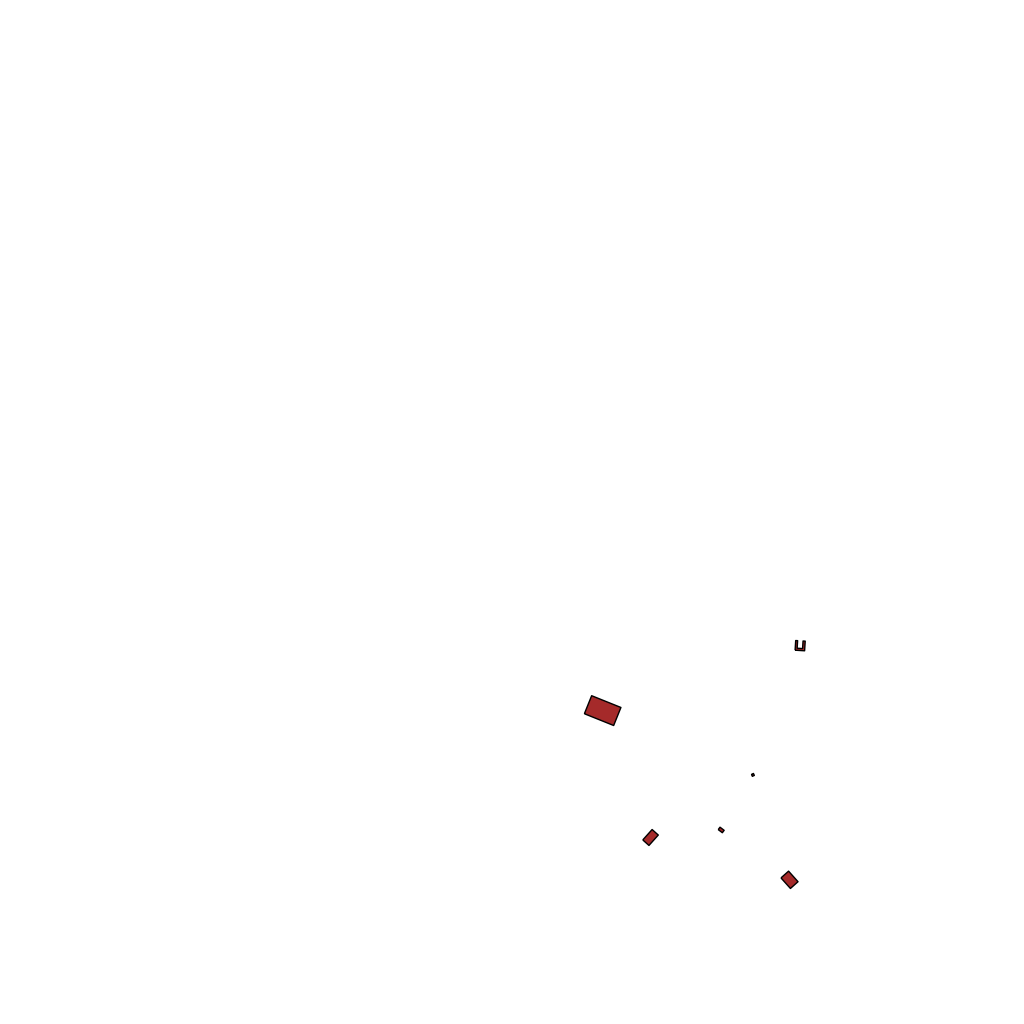
Tags: overhead vector_map, recreation, individual_rise, density_1, Facility, 1.0 km²